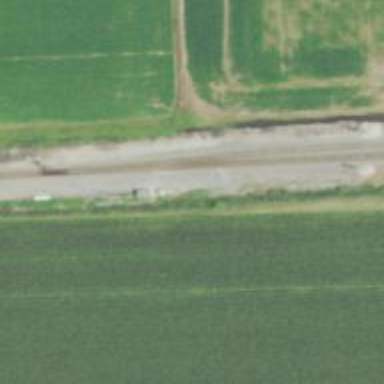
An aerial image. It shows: Railway siding with rails.